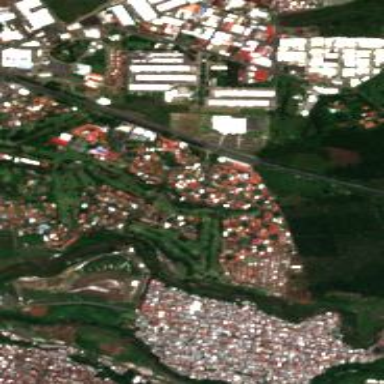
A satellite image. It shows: Condominium in residential area.